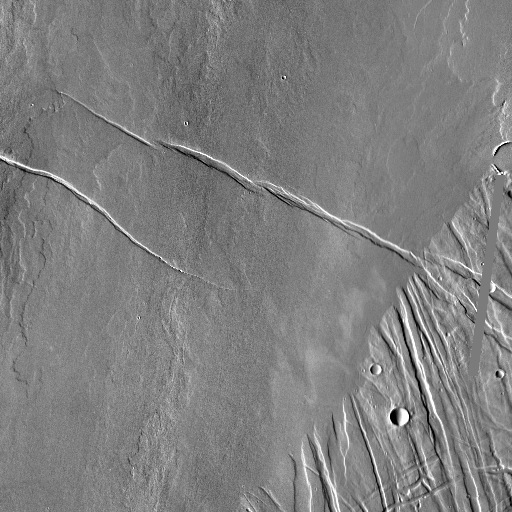
Crater classes present: Background, Other, Buried